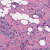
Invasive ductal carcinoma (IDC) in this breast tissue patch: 1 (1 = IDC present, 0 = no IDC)